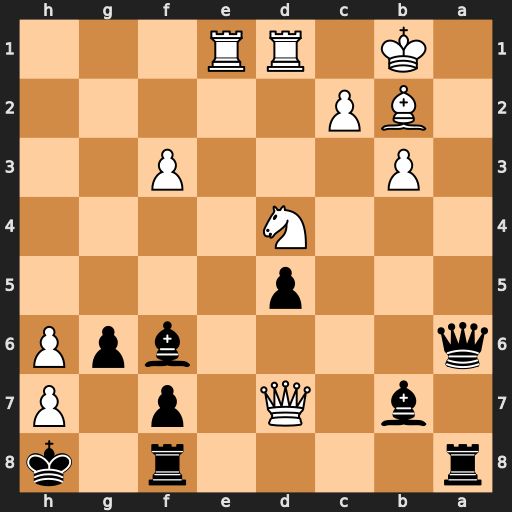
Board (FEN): r4r1k/1b1Q1p1P/q4bpP/3p4/3N4/1P3P2/1BP5/1K1RR3
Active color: b
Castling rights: -
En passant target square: -
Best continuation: Qa2+ Kc1 Bg5+ Rd2 Bxd2+ Kxd2 Qxb2